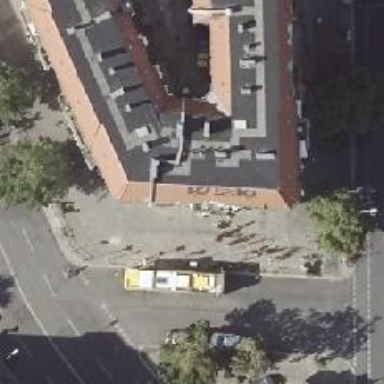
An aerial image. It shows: Ice cream stand or shop.